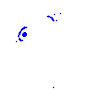
Particle: electron